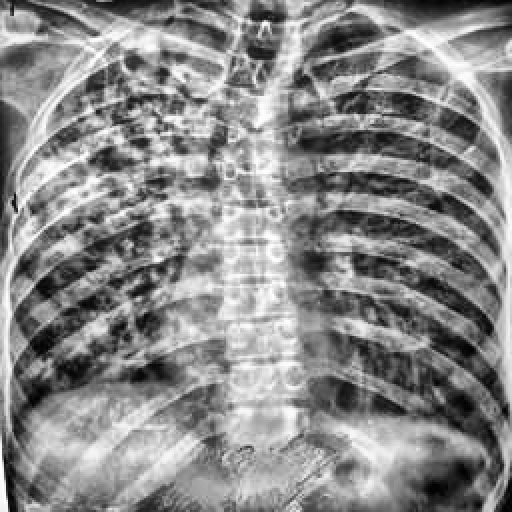
Finding: TUBERCULOSIS